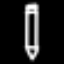
Label: pencil